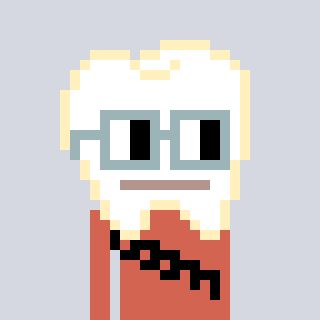
a pixel art character with square dark gray glasses, a tooth-shaped head and a peachy-colored body on a cool background